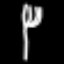
Label: fork